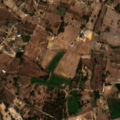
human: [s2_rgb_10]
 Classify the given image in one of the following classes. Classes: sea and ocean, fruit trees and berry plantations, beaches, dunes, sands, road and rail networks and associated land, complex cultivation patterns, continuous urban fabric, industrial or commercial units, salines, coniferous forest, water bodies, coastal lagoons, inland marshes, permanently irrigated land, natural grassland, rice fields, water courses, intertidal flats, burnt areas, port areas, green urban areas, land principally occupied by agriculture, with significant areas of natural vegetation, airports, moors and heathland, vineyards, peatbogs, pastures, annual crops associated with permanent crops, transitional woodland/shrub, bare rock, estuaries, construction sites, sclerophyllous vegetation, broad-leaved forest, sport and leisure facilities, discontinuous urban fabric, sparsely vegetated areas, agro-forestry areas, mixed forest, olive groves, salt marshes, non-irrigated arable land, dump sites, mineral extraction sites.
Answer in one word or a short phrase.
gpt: discontinuous urban fabric, complex cultivation patterns, transitional woodland/shrub